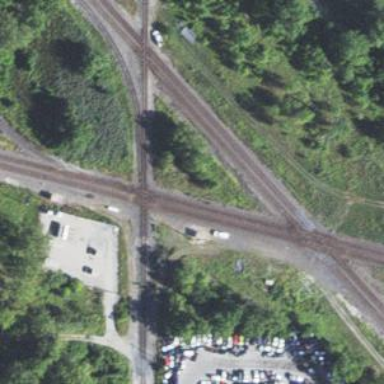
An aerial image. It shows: Railway crossing.